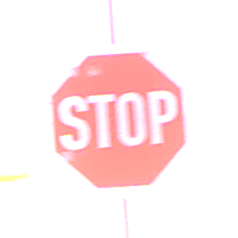
Verkehrszeichen: Stop
Umgebung: Outdoor, Urban
Tageszeit: SunriseSunset
Wetter: PartlyCloudy
Licht: Natural
Jahreszeit: NotSpecified
Kontrast: MediumContrast